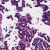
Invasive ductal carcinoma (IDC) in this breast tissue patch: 0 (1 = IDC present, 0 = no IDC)